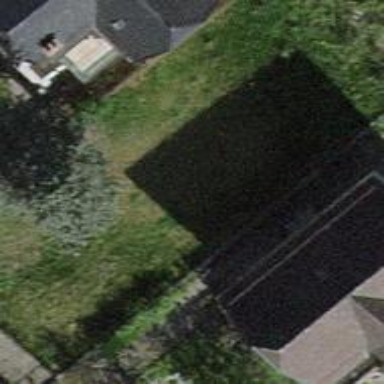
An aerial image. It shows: Garden surrounded by fence.